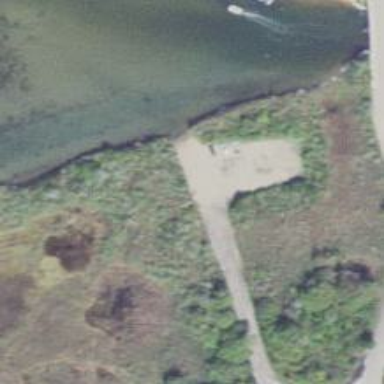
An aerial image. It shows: Slipway on leisure land.